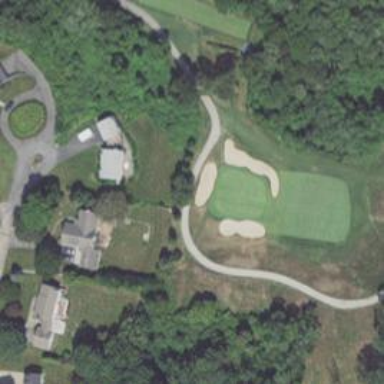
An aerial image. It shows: View of golf hole.